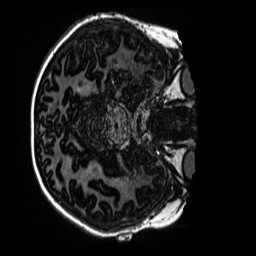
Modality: MP2RAGE
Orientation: axial
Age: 9
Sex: male
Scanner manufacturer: siemens
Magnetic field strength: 3 T
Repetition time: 4 s
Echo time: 0.00299 s